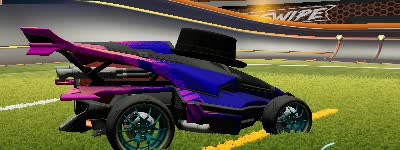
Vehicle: aftershock